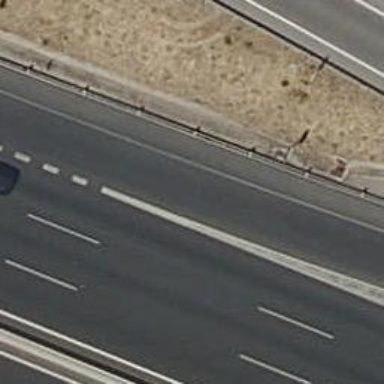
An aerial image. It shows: Motorway link.